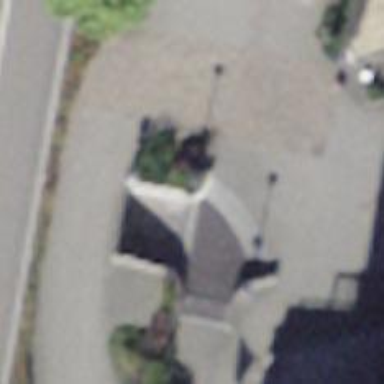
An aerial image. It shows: Set of steps on the road.